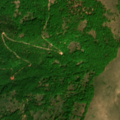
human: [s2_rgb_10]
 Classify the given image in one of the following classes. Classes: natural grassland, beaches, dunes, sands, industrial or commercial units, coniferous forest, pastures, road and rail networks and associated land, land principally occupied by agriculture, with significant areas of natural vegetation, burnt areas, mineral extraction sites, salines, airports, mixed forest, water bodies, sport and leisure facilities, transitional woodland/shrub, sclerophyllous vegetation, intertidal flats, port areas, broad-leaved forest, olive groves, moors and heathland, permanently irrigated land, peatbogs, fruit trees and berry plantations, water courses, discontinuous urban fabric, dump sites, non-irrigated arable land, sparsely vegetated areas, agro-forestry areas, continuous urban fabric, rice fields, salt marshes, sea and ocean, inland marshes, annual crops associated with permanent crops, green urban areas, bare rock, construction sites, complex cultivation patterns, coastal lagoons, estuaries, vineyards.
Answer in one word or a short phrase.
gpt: broad-leaved forest, natural grassland